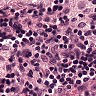
Metastatic tissue present: no